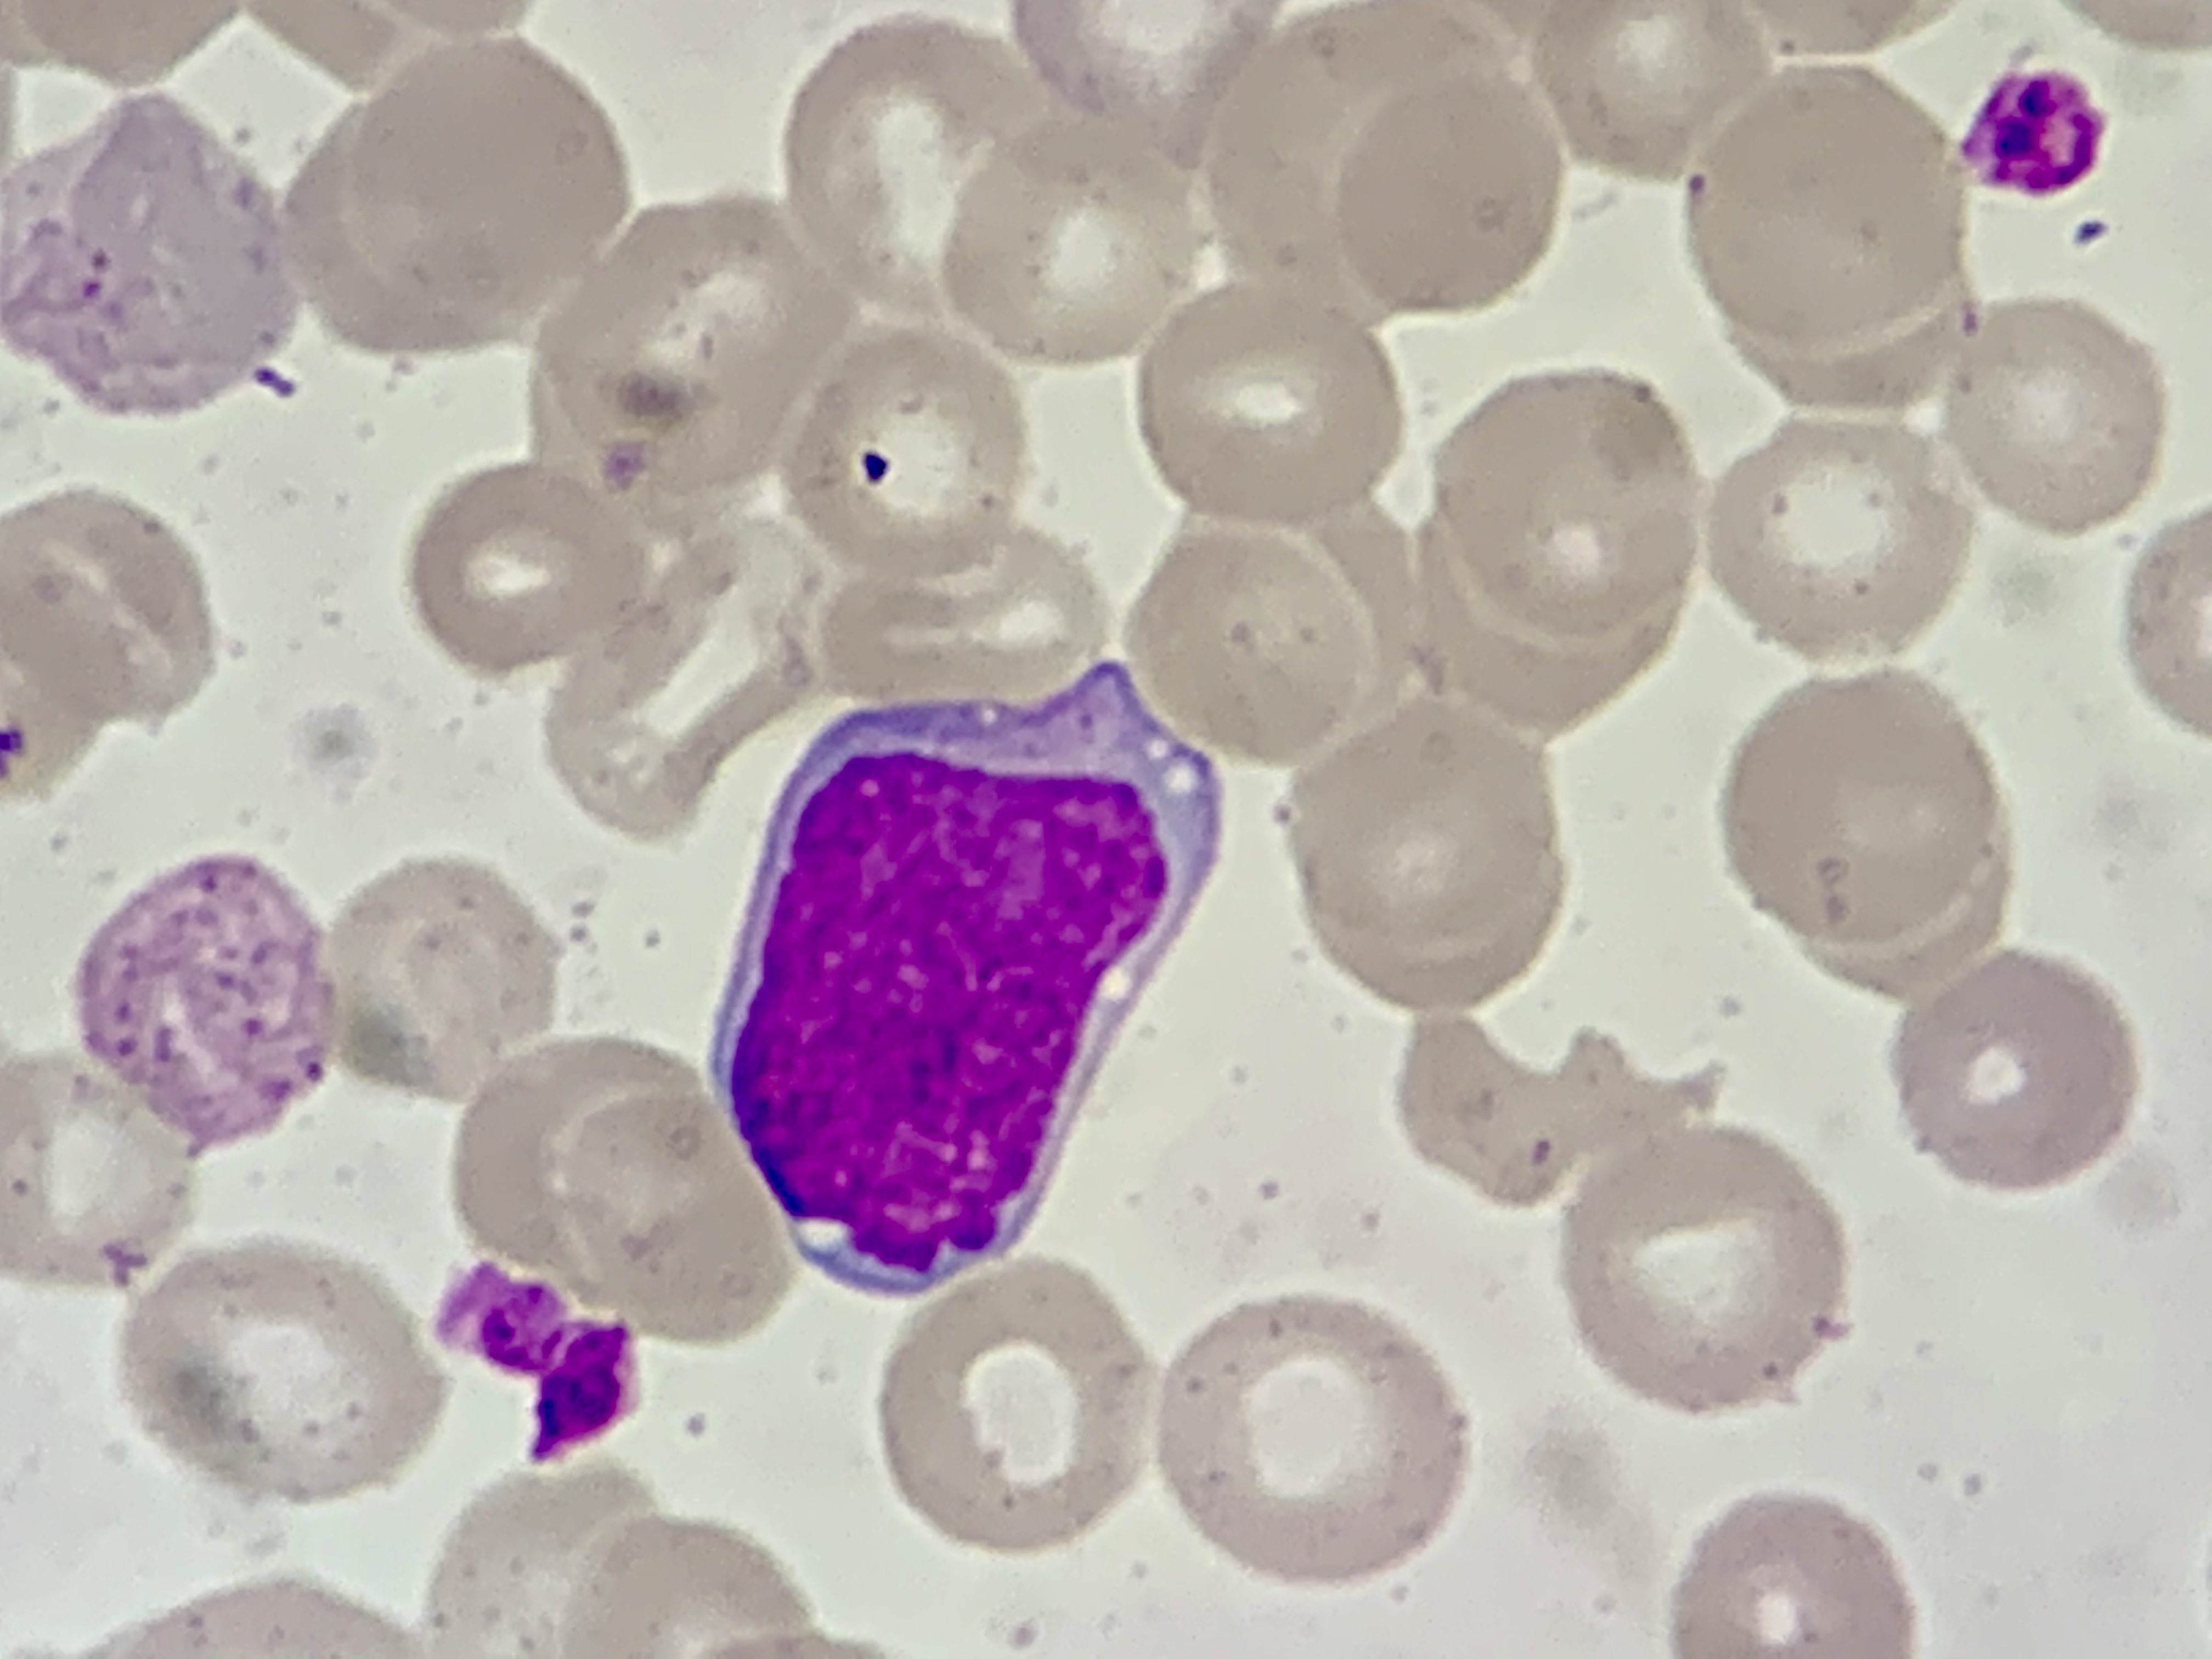
Cell type: BLAST CELLS